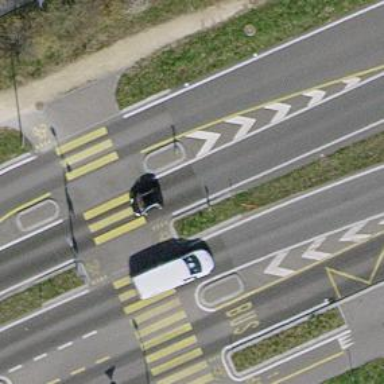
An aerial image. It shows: Traffic calming island.